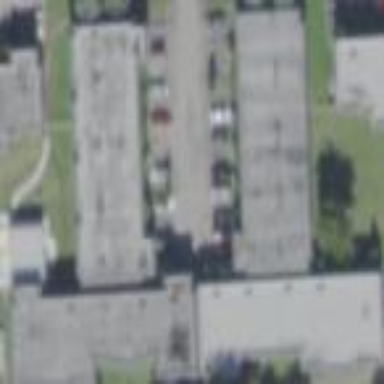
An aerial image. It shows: Building.